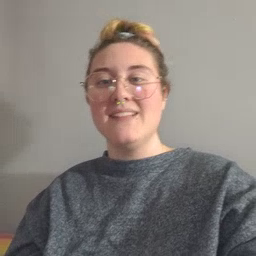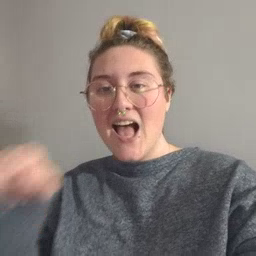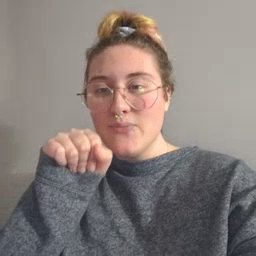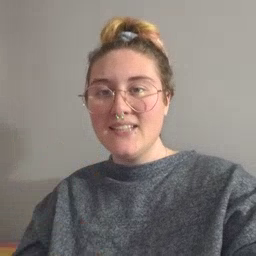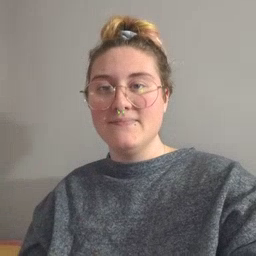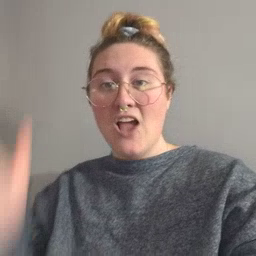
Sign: carrot